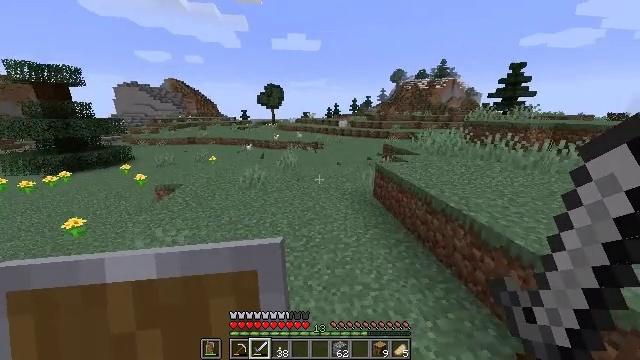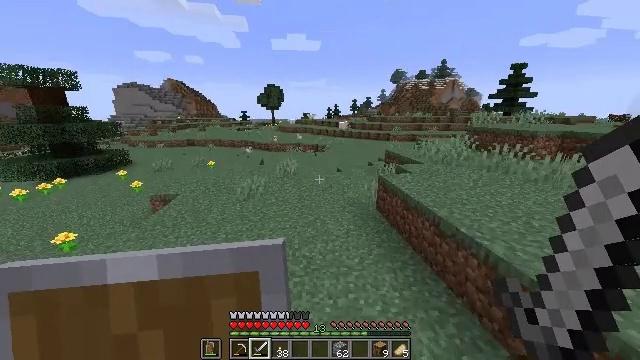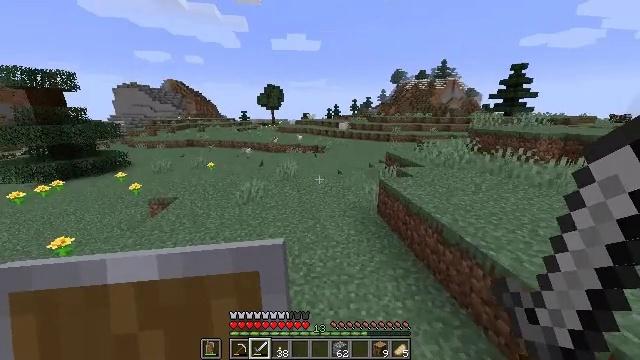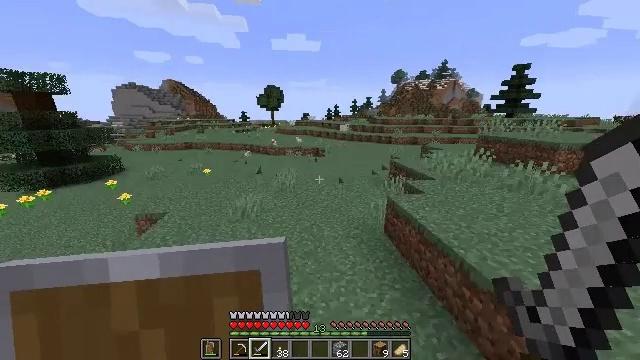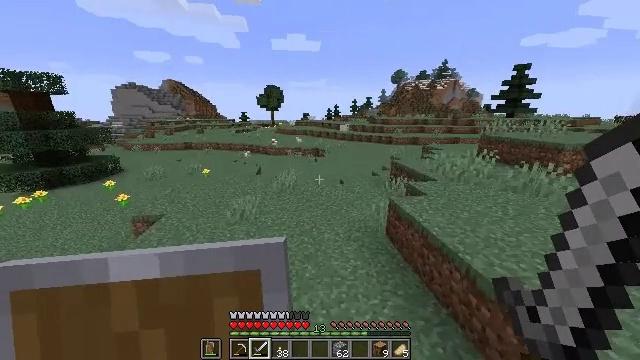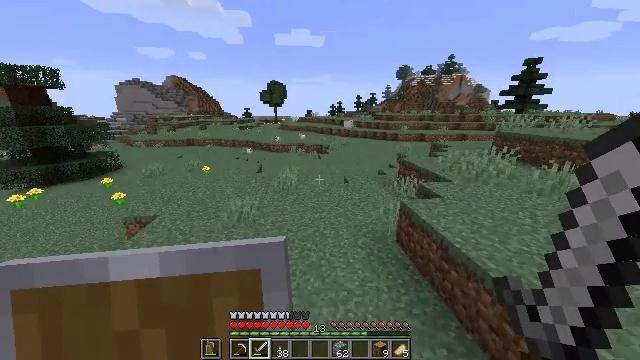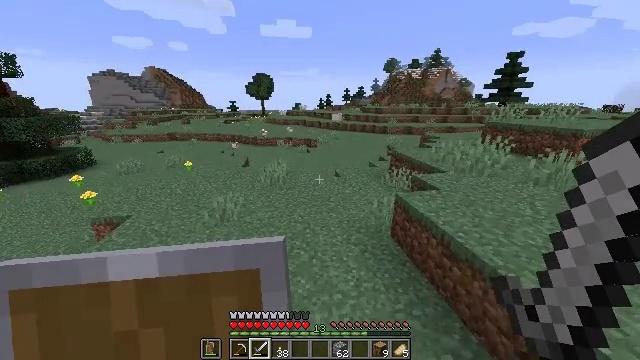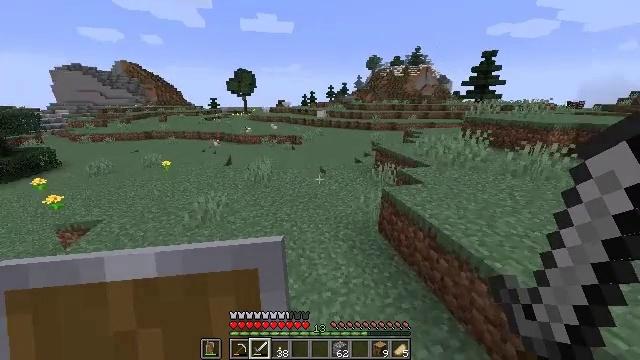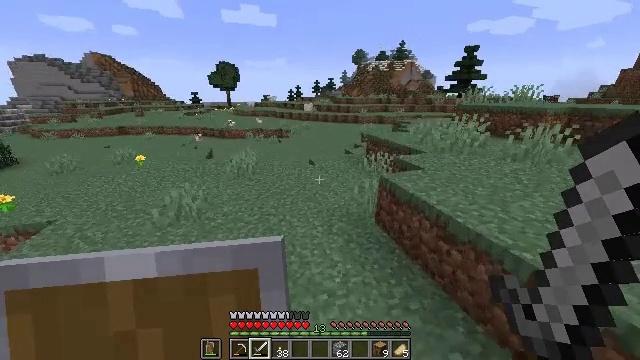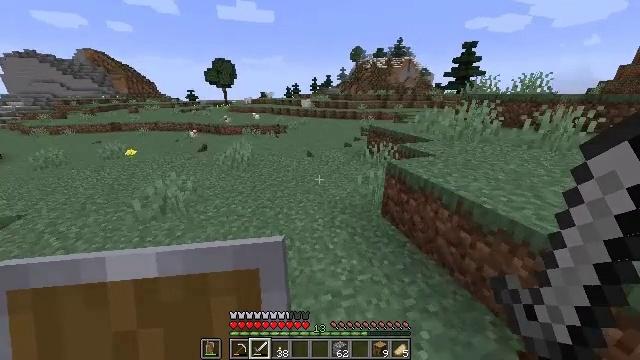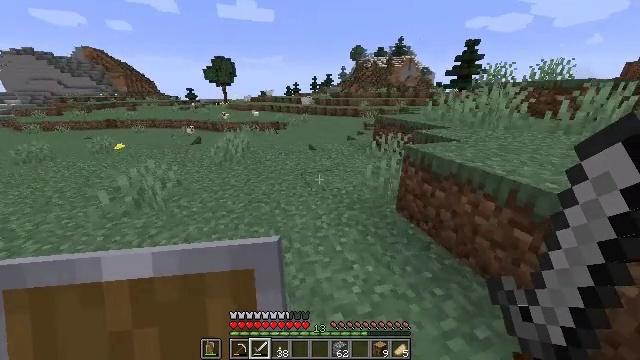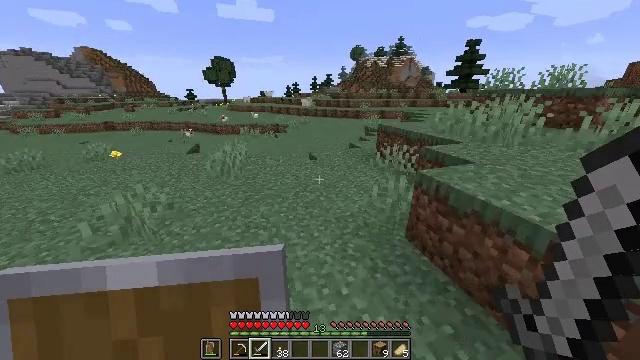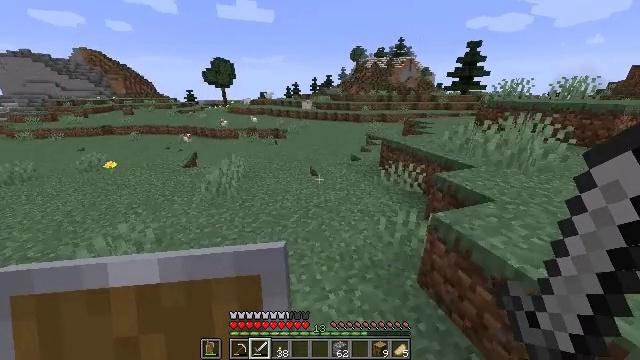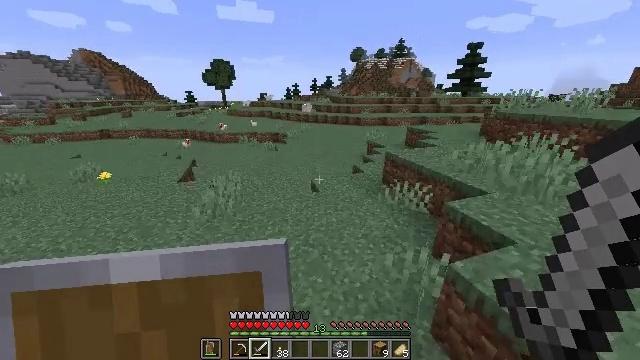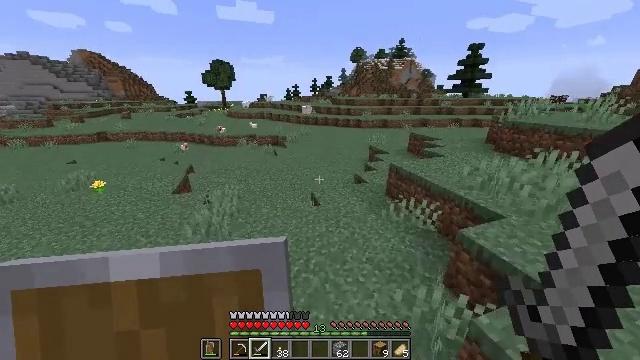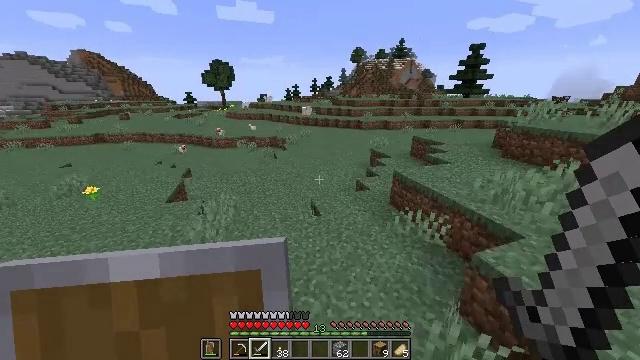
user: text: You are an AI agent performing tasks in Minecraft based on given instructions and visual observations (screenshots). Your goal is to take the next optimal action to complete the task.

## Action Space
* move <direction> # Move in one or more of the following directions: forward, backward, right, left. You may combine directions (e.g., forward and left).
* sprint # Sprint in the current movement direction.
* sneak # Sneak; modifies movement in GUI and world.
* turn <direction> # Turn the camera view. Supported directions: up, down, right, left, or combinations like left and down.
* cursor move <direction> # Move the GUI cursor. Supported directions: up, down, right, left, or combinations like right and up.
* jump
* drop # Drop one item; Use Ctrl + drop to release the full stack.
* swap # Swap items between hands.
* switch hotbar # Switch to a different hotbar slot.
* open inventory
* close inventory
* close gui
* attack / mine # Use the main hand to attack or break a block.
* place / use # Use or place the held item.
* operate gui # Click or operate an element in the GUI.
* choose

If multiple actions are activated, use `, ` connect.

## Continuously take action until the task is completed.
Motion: motion action
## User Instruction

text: Hunt a chicken.
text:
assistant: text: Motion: move forward, sprint, jump
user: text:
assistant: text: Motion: move forward, sprint, jump
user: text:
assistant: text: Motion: move forward, sprint, jump
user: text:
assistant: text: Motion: move forward, sprint
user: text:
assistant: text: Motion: move forward, sprint
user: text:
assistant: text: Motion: move forward, sprint, turn right and down
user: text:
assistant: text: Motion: move forward, sprint, turn right
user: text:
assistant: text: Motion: move forward, sprint, turn right and down
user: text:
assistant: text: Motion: move forward, sprint, jump
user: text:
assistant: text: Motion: move forward, sprint, jump
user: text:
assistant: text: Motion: move forward, sprint, jump
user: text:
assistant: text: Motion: move forward, sprint, jump
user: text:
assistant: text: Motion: move forward, sprint, jump
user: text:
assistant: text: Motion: move forward, sprint, jump
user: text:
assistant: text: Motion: move forward, sprint, jump
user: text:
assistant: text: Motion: move forward, sprint, jump
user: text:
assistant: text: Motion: move forward, sprint
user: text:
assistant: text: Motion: move forward, sprint
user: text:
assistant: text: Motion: move forward, sprint
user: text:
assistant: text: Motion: move forward, sprint
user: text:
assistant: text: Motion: move forward, sprint
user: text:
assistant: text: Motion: move forward, sprint
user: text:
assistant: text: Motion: move forward, sprint, jump
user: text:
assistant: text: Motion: move forward, sprint, jump
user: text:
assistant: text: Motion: move forward, sprint, jump
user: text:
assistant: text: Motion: move forward, sprint, jump
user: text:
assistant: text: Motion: move forward, sprint, jump
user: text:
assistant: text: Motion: move forward, sprint, jump
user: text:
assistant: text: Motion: move forward, sprint, jump
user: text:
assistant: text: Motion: move forward, sprint